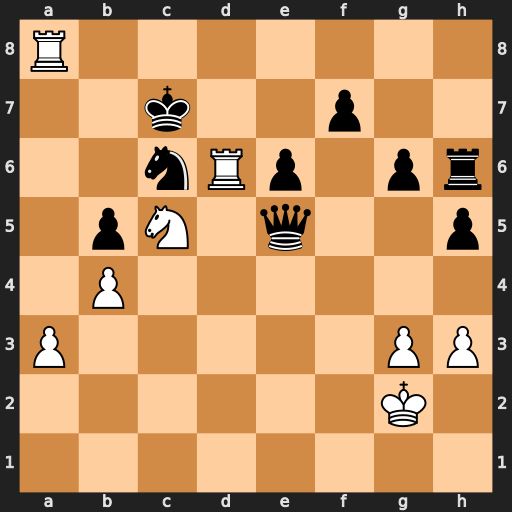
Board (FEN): R7/2k2p2/2nRp1pr/1pN1q2p/1P6/P5PP/6K1/8
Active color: w
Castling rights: -
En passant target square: -
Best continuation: Rd7+ Kb6 Ra6#